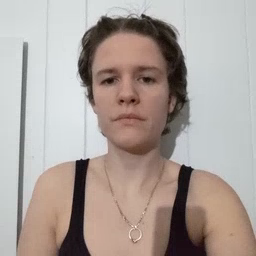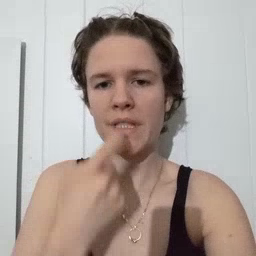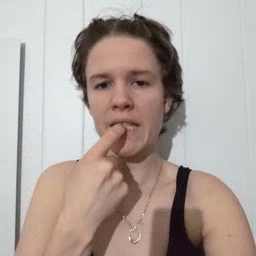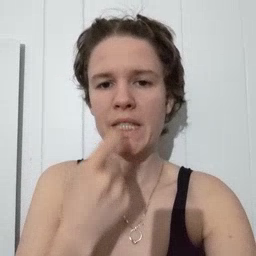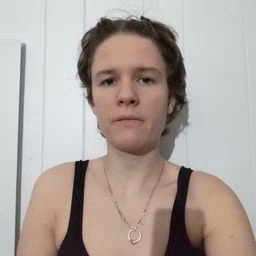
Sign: tooth